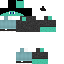
A female skeleton skin with dark skin, wearing brown helmet dressed in a green_skin hoodie and black pants, featuring a closed mouth.